Question: I've noticed a problem when using Fontawesome with Safari (on Mac OS X Mavericks). Some icons, such as Twitter, Instagram etc. do not appear. At first I assumed they were removed because of a copyright issue, but they work fine in Chrome. Here's a screenshot of Safari vs Chrome, and the missing icons in Safari. The web inspector doesn't display any errors. It works displays fine in MobileSafari too.

Thanks!
Turns out the AdBlock extension for Safari was causing this issue, its back to normal when AdBlock is disabled.
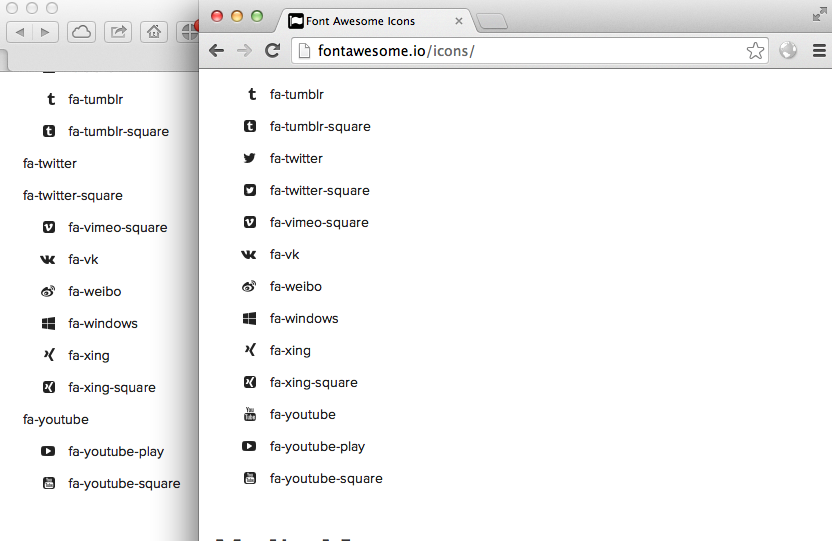
Answer: Turns out the AdBlock extension for Safari was causing this issue, its back to normal when AdBlock is disabled.